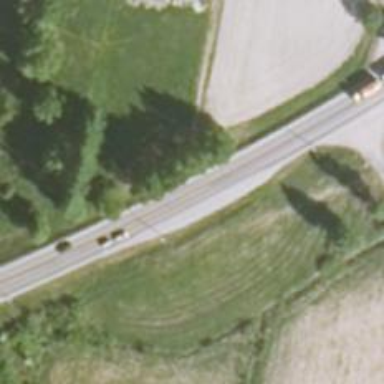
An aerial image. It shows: Asphalt road classified as trunk highway.